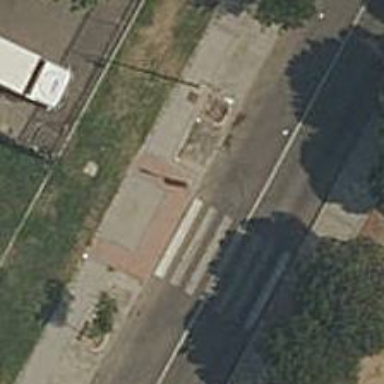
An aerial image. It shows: Zebra crossing on the road.